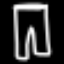
Label: pants